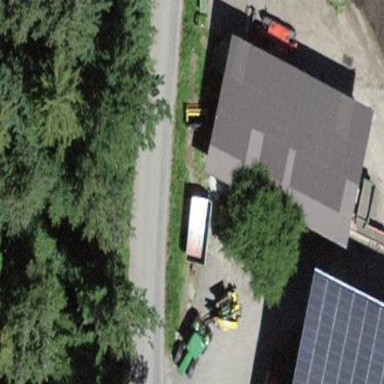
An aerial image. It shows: Shed.